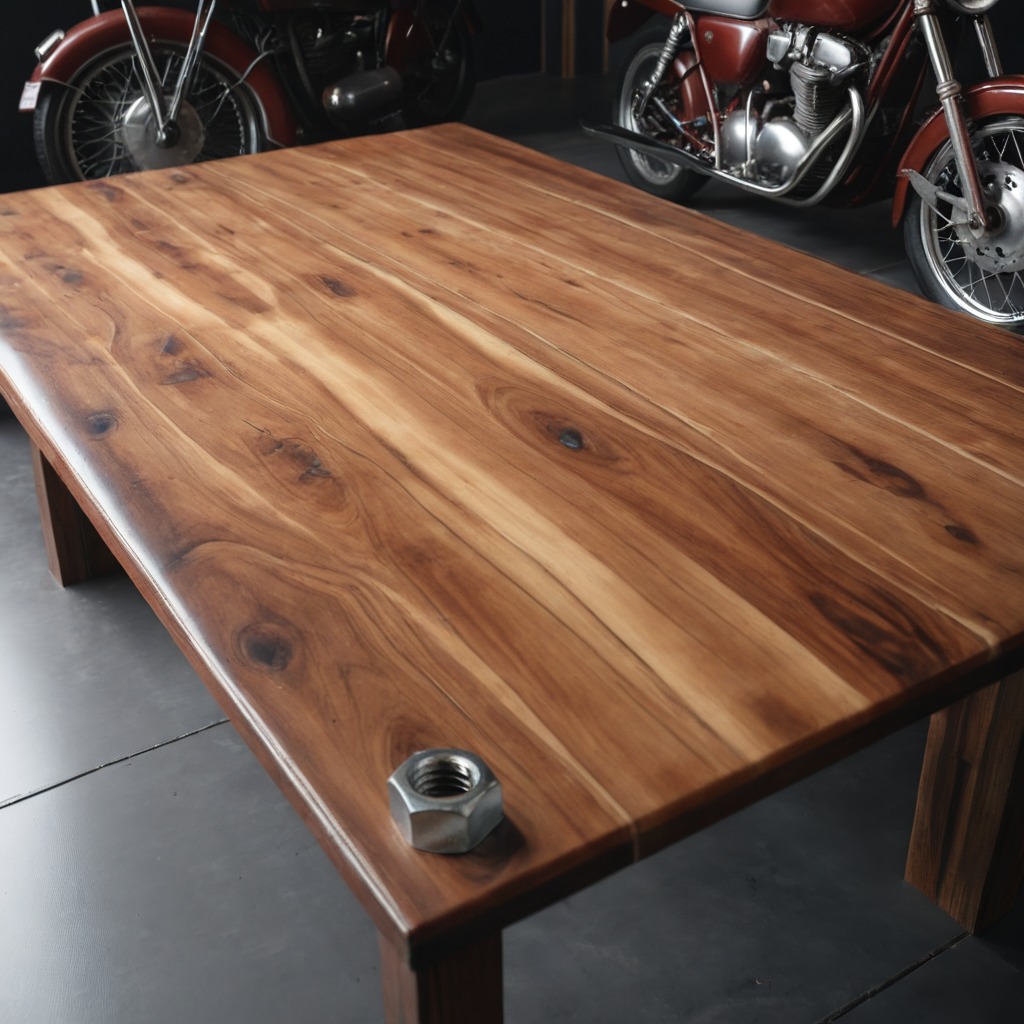
A metal nut is lying on an oil-spilled wooden table in a vintage motorcycle garage.